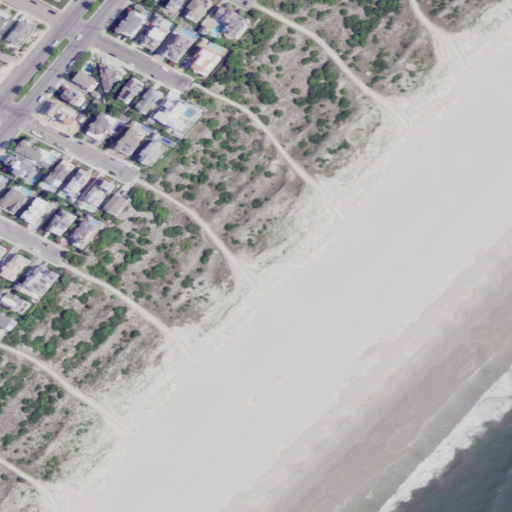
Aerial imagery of beach in New Jersey named Seven Mile Beach containing barren land, medium intensity development, open water, high intensity development, low intensity development, and grassland